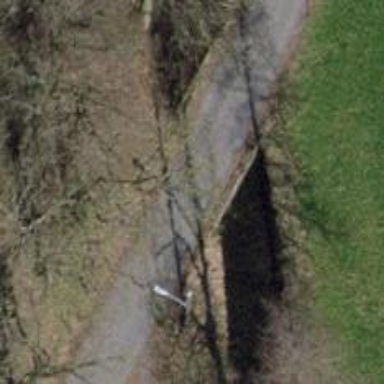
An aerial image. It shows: Residential road with bridge.